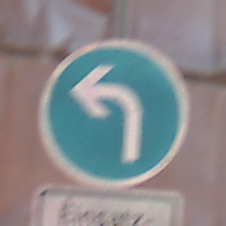
Verkehrszeichen: VorgeschriebeneFahrtrichtungLinks
Zusatzzeichen unten: BesondereFahrzeugeUndTransportgueter3
Umgebung: Outdoor, Nature
Tageszeit: MorningAfternoon
Wetter: Clear
Licht: Natural
Jahreszeit: Summer
Kontrast: HighContrast